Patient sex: F
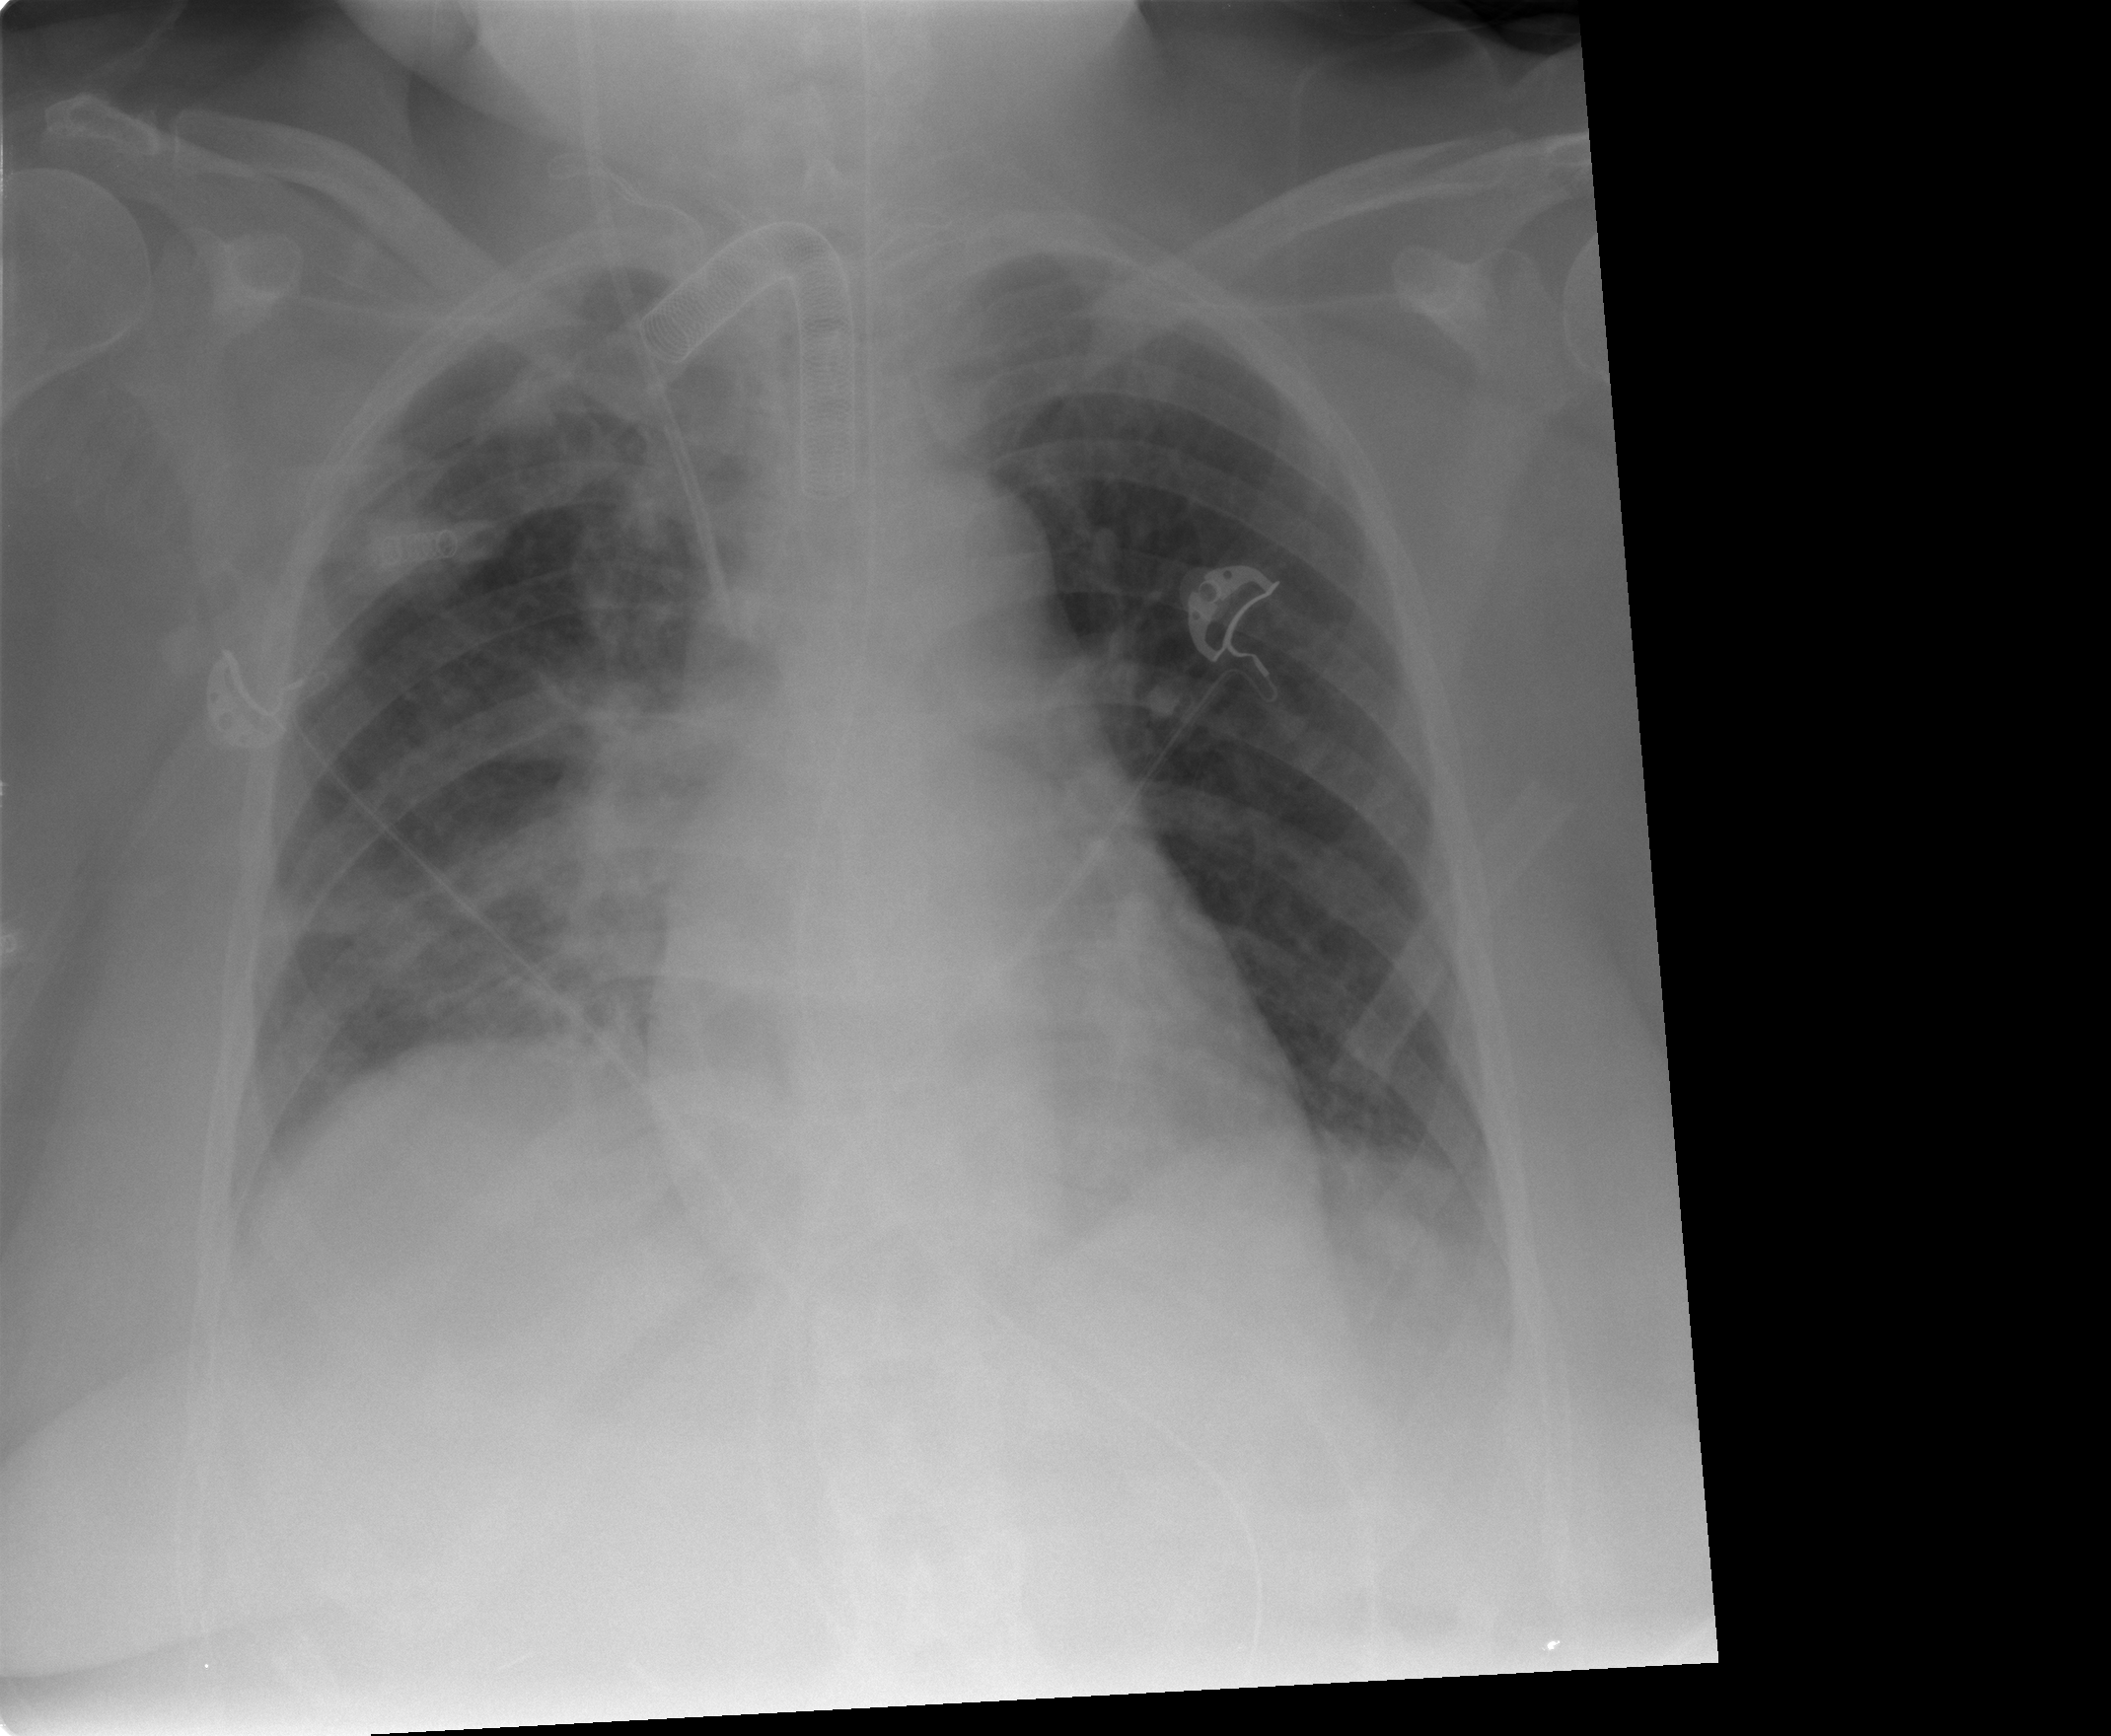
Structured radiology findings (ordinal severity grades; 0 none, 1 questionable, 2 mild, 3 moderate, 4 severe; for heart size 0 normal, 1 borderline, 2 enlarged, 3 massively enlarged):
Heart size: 0
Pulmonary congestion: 0
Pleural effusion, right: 0
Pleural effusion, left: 0
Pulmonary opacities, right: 3
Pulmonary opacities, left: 0
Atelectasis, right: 0
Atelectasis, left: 0